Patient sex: M
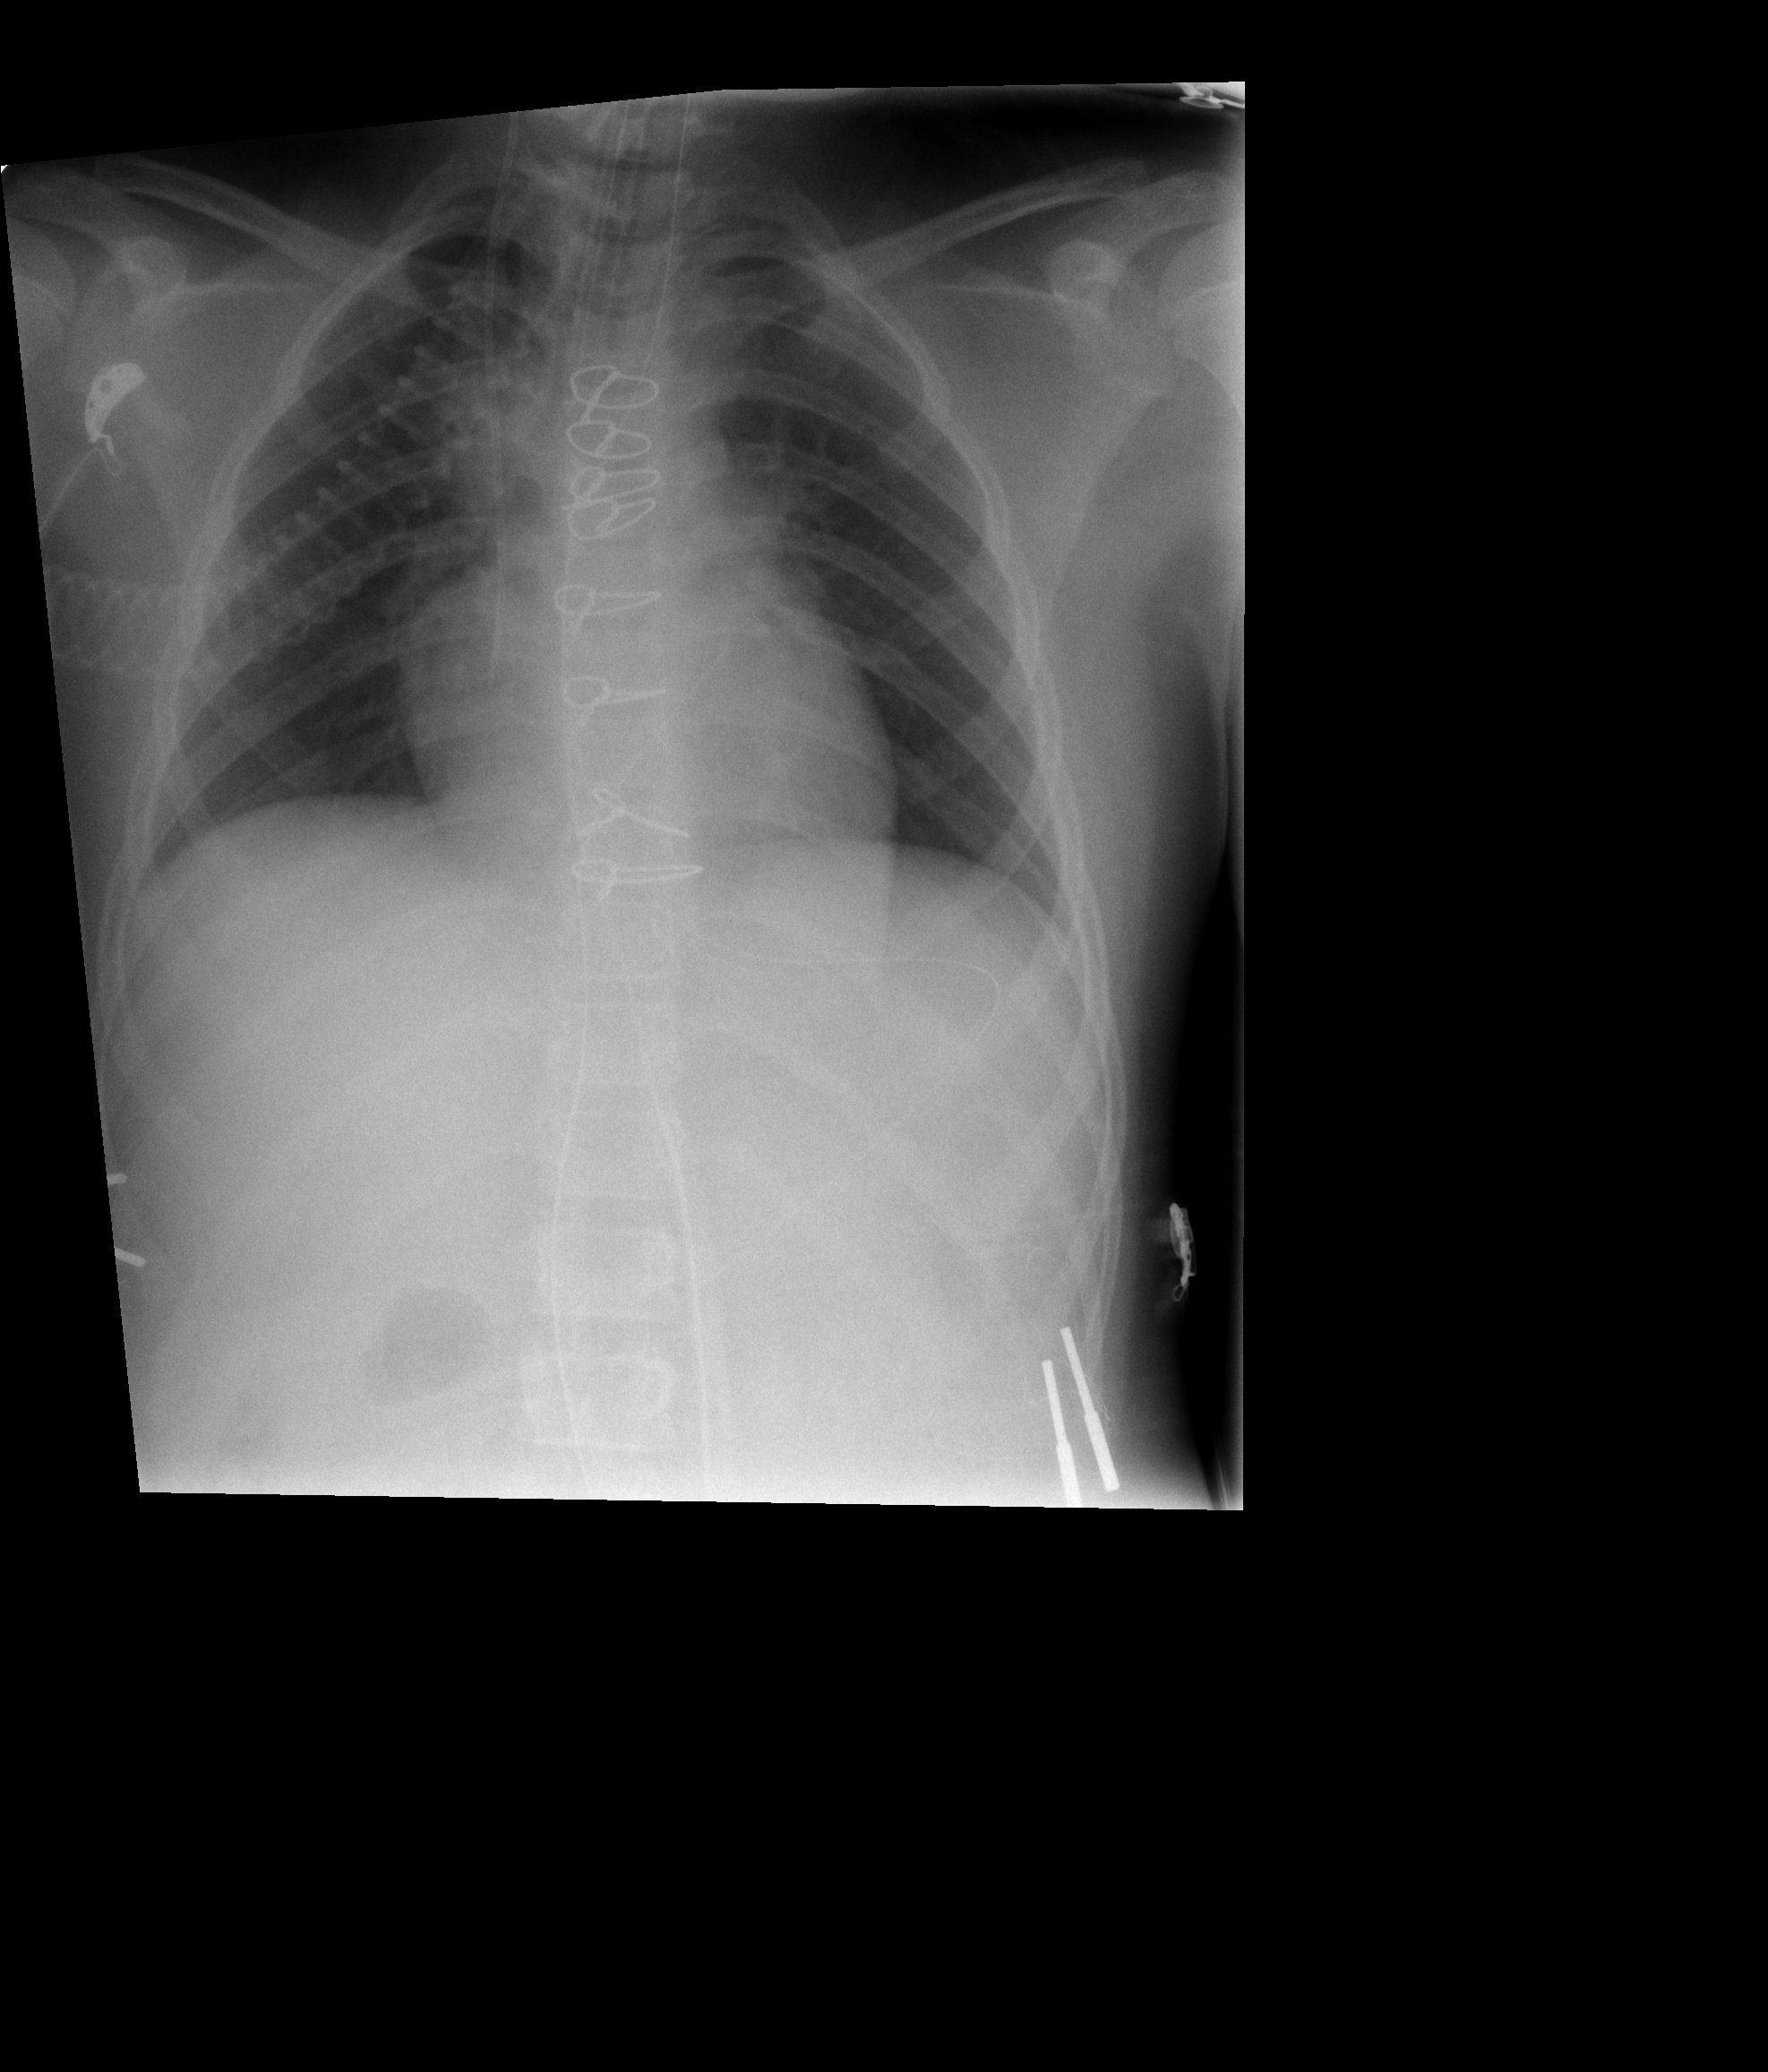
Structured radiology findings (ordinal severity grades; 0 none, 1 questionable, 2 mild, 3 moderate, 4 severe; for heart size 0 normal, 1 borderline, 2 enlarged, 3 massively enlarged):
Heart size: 1
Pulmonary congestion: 2
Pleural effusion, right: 0
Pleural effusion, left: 0
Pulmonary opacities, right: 0
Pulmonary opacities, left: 0
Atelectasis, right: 0
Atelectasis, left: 0